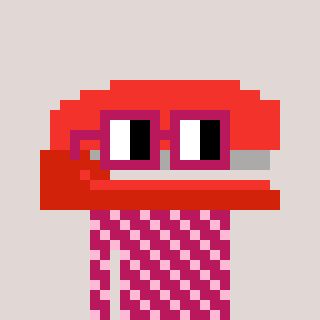
a pixel art character with square dark red glasses, a stapler-shaped head and a darkpink-colored body on a warm background